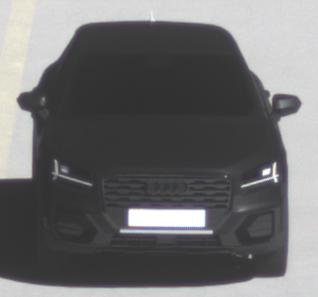
Make: Audi
Model: Q2
Model produced from: 2016
Model produced until: 2020
Doors: 5
Color: black
Road condition: dry road
Daytime: morning or afternoon
Contrast: high contrast